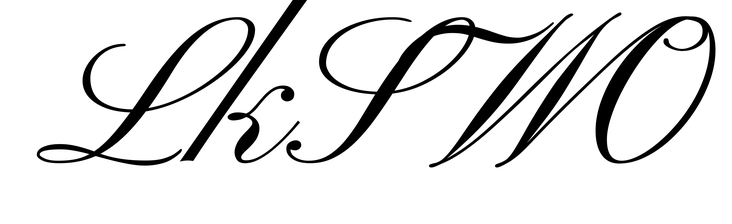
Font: PinyonScript-Regular